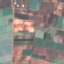
Label: PermanentCrop